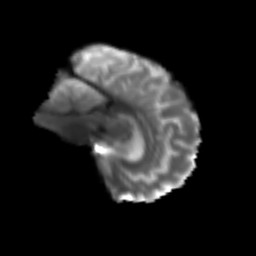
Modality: T2w
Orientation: sagittal
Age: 46
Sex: female
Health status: ill
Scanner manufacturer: siemens
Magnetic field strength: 3 T
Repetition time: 8.7 s
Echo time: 0.11 s